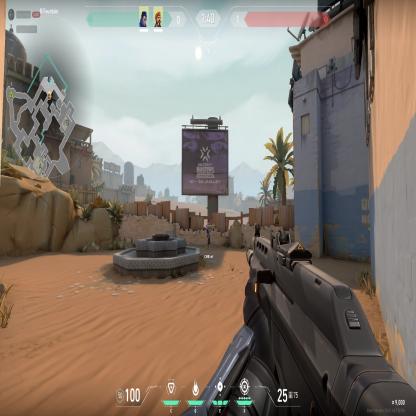
Label: teammate